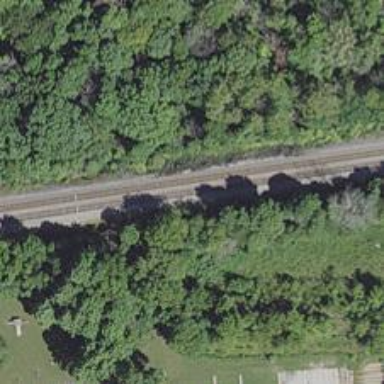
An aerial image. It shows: Railway track.